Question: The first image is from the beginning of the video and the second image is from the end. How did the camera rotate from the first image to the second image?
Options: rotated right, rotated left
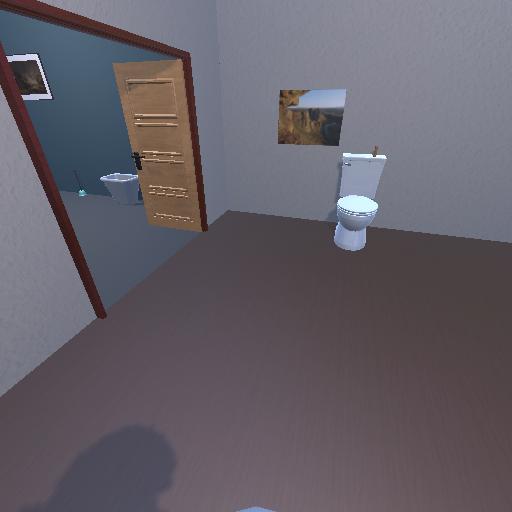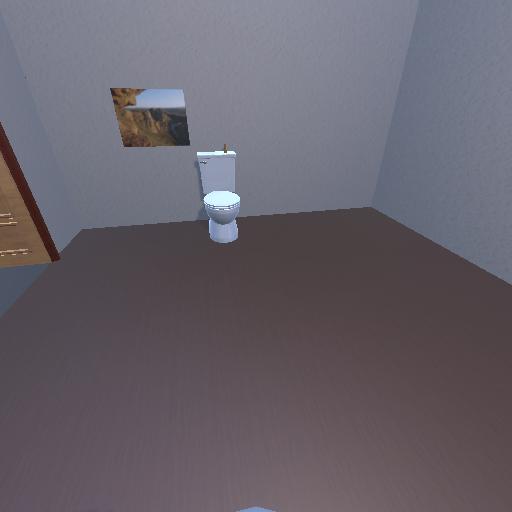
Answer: rotated right